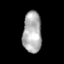
Tissue: lung
Cell type: Epithelial cells
Senescence score: 0.216
Nuclear area (px): 758
Mean DAPI intensity: 173.377